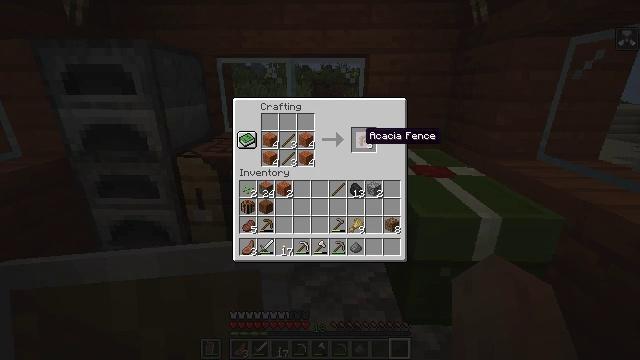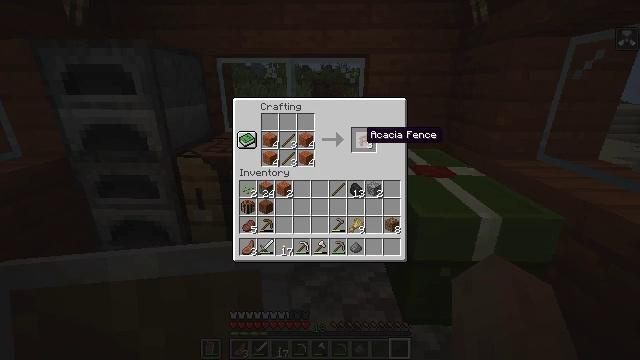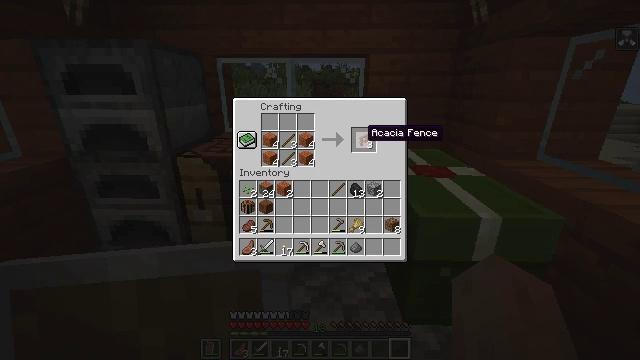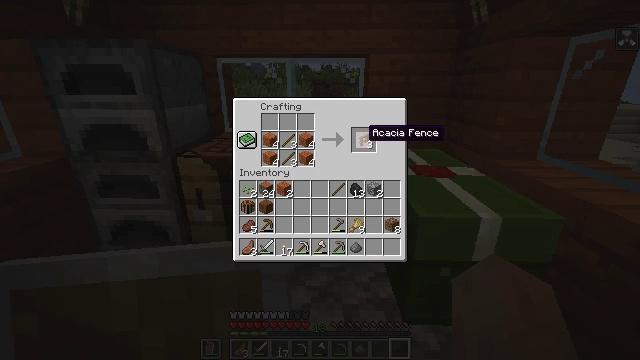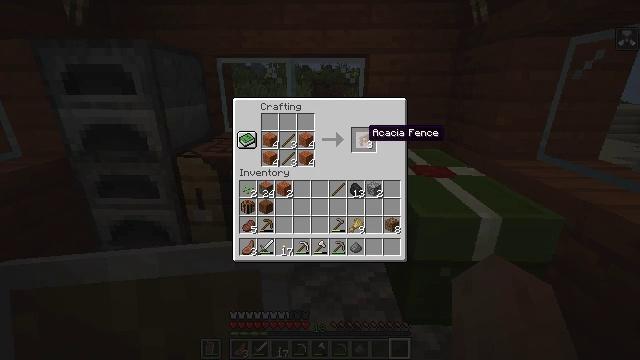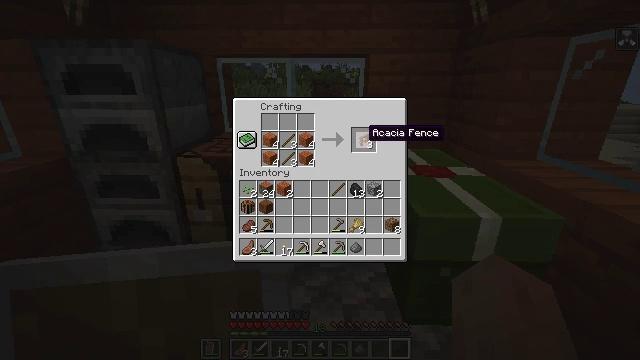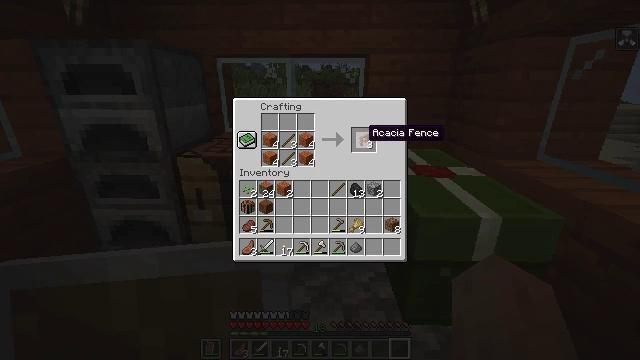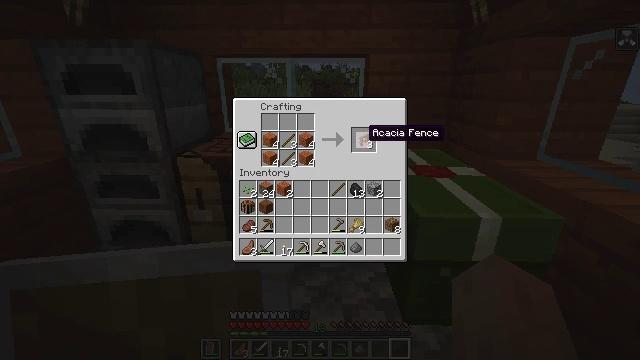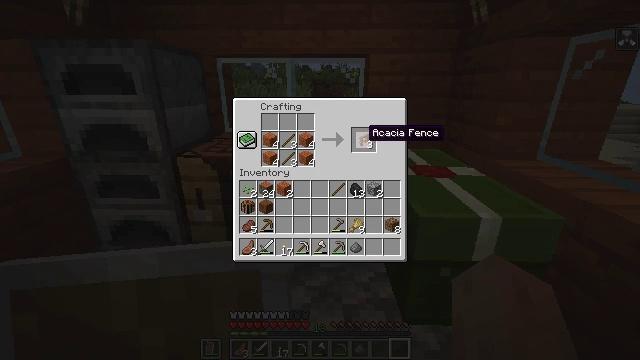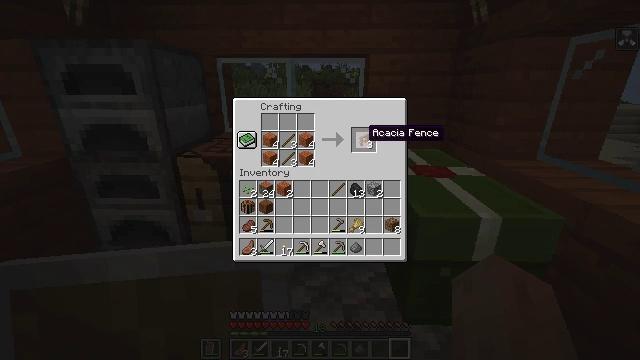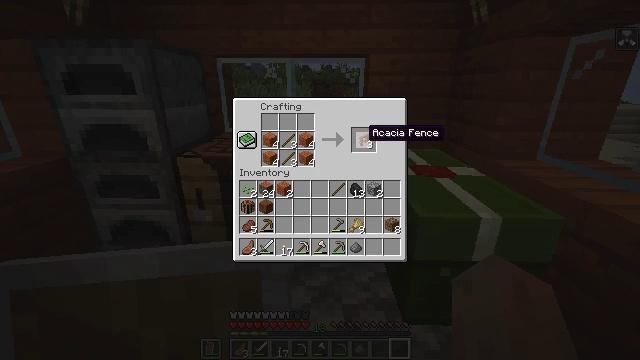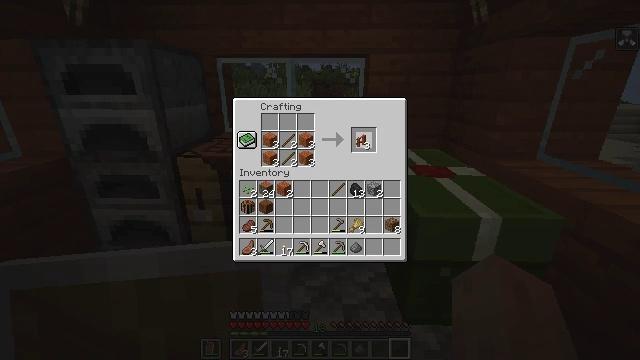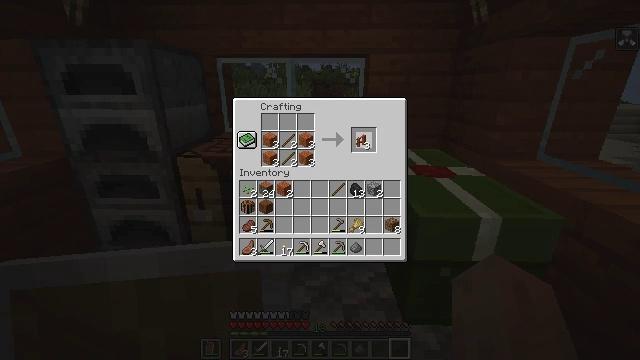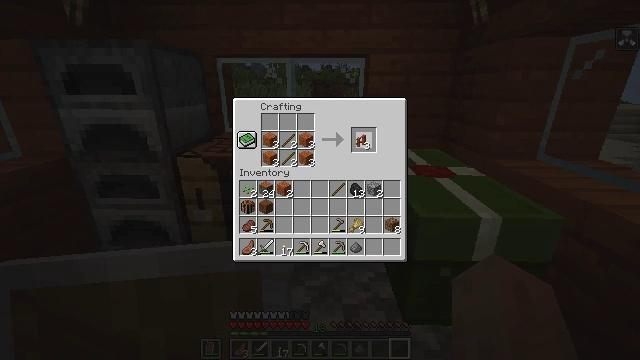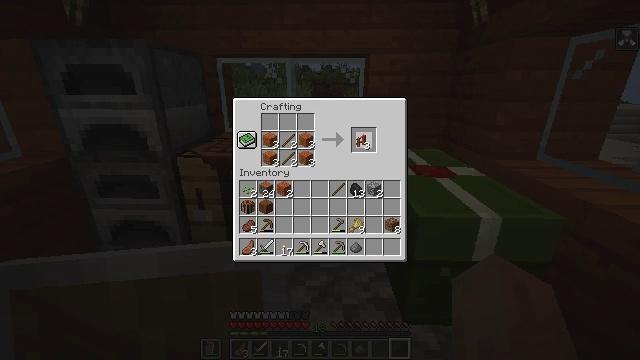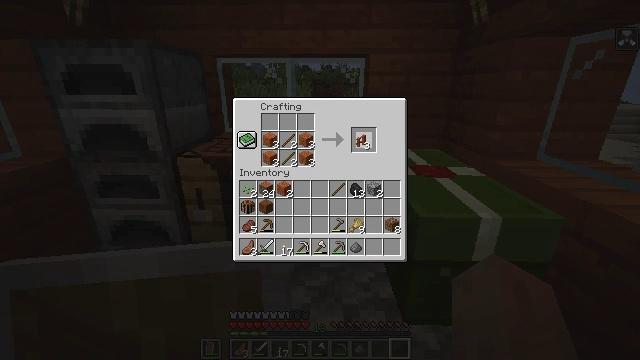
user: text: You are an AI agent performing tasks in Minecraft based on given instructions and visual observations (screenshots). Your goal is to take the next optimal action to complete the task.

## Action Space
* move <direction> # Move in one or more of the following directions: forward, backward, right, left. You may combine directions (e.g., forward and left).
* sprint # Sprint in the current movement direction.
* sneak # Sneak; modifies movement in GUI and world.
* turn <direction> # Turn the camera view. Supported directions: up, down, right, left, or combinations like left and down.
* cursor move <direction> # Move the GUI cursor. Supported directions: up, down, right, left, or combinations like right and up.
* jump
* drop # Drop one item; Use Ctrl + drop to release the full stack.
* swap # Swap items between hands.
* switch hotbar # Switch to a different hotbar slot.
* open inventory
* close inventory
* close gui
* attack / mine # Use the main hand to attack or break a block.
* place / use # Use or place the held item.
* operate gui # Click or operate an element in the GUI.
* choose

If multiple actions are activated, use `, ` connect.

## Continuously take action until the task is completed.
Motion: motion action
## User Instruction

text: Craft an acacia fence.
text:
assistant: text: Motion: sneak
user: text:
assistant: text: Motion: sneak
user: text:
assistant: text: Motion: sneak
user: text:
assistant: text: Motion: sneak
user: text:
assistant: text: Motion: sneak
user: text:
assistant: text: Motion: sneak
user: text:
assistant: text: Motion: sneak
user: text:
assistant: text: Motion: sneak
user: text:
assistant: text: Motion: sneak
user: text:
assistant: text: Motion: no_op
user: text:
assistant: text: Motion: operate gui
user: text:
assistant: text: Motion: operate gui
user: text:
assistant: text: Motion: operate gui
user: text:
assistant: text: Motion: operate gui
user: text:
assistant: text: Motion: operate gui
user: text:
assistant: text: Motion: operate gui
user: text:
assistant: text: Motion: no_op
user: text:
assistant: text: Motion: operate gui
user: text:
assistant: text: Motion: operate gui
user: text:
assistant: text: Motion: no_op
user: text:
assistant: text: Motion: no_op
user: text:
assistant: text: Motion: no_op
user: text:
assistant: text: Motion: no_op
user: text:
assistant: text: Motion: no_op
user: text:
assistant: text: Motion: no_op
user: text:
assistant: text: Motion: no_op
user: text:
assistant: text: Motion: no_op
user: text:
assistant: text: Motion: no_op
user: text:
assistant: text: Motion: no_op
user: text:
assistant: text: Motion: no_op